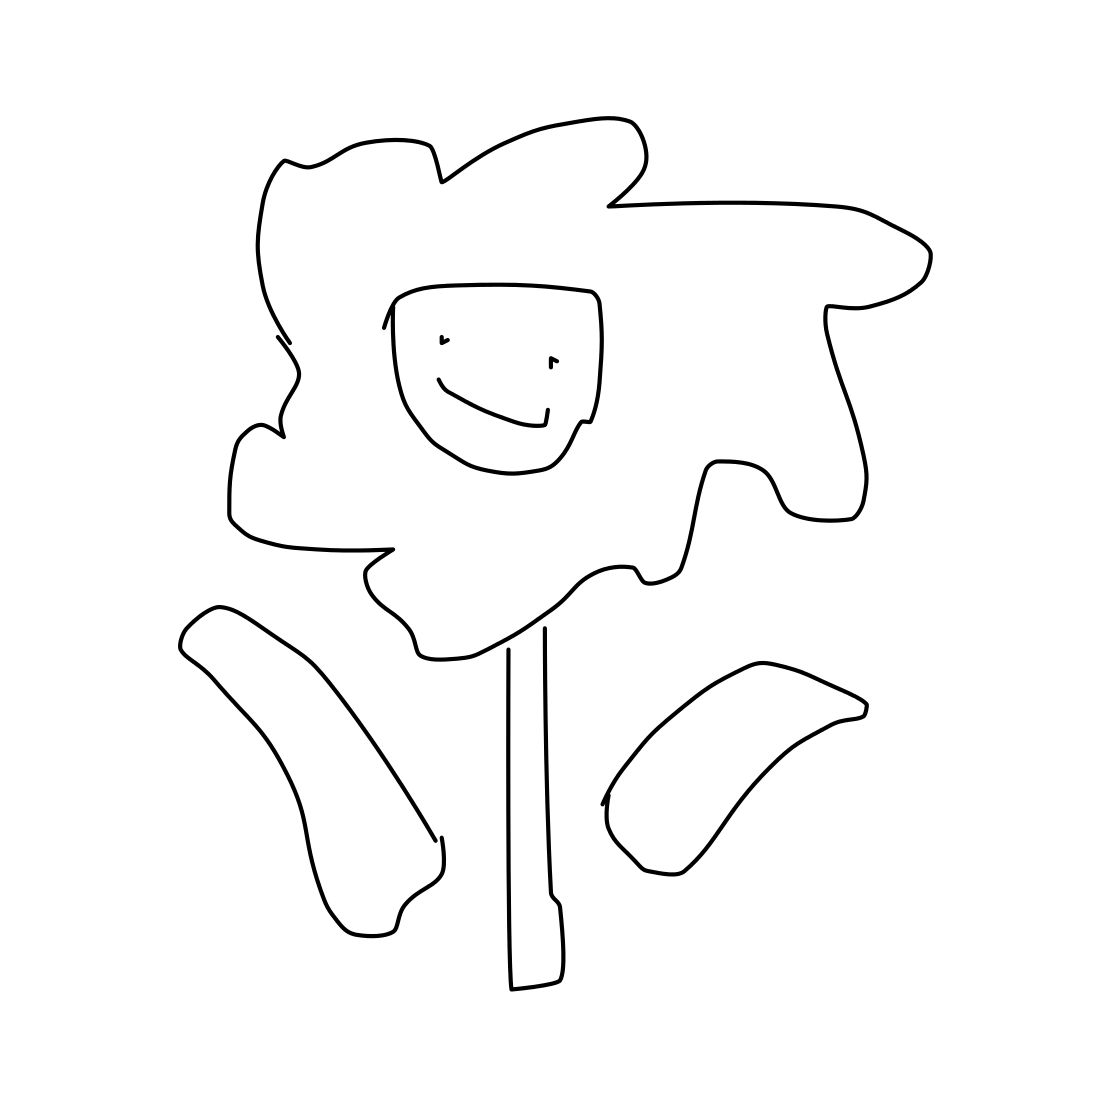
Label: flower with stem